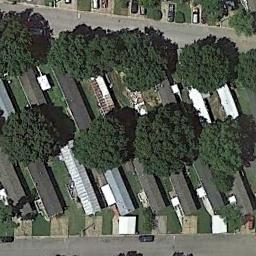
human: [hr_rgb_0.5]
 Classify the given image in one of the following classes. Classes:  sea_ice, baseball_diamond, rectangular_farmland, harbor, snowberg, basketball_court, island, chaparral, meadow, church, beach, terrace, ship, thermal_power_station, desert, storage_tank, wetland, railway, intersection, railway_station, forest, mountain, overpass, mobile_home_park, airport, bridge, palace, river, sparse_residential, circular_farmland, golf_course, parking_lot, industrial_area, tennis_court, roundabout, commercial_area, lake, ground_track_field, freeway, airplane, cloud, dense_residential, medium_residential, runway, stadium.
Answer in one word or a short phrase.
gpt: mobile_home_park